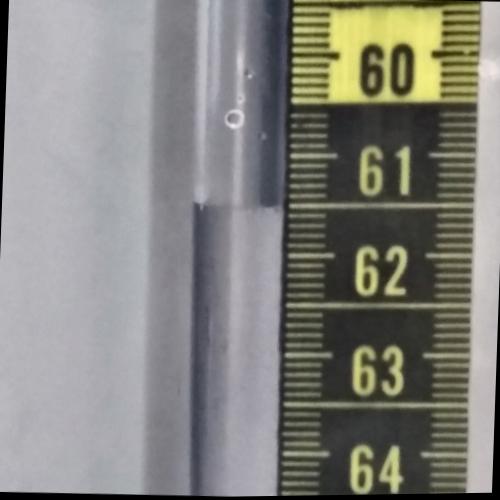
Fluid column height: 61.5 cm